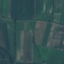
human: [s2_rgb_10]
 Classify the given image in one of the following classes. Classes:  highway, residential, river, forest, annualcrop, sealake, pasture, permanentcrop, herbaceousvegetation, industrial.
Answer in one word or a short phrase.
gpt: AnnualCrop